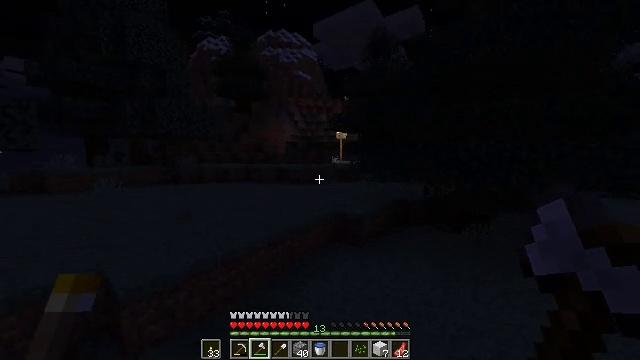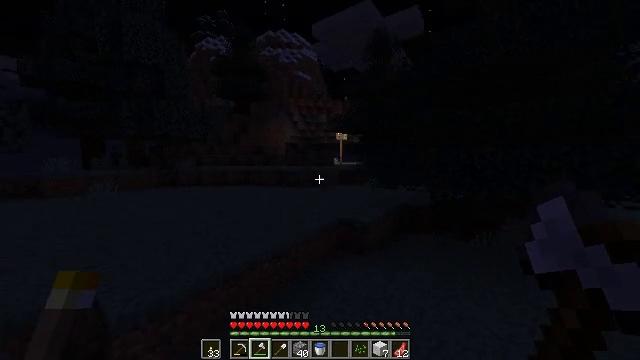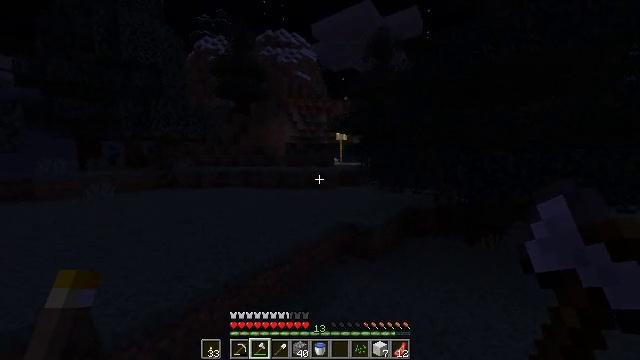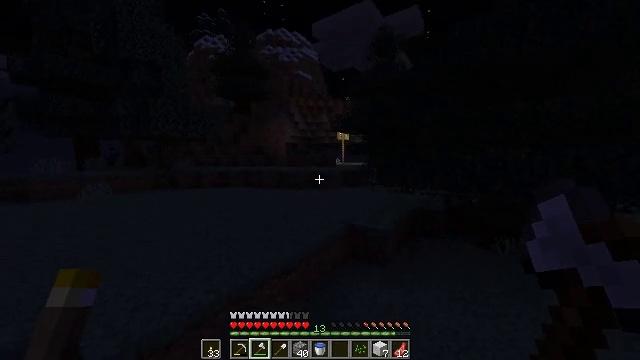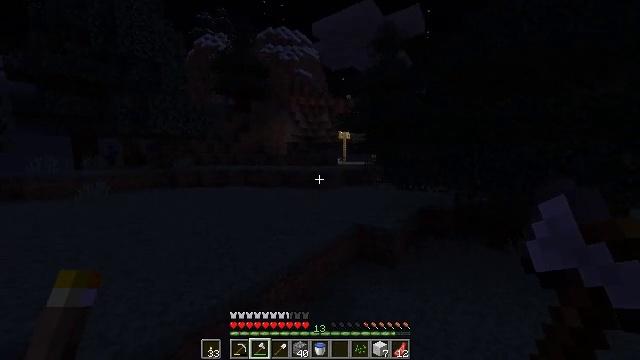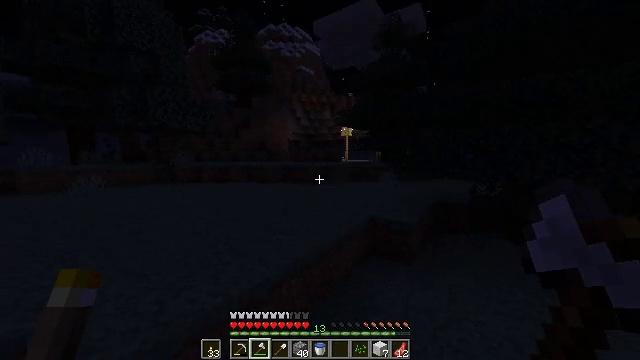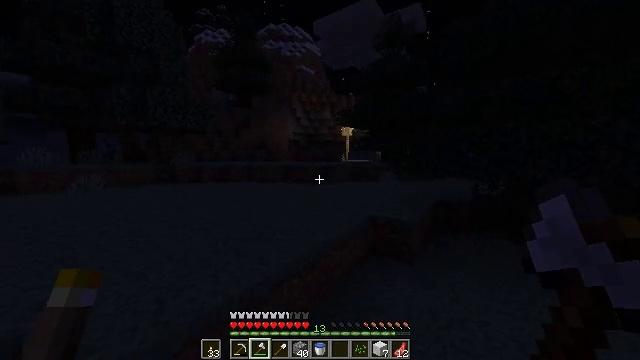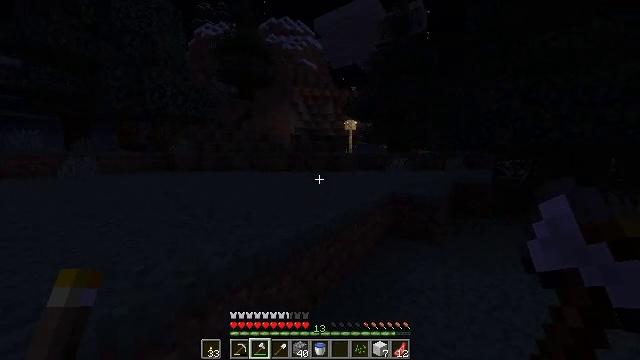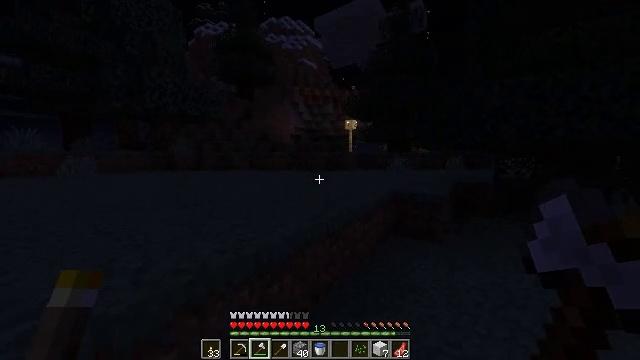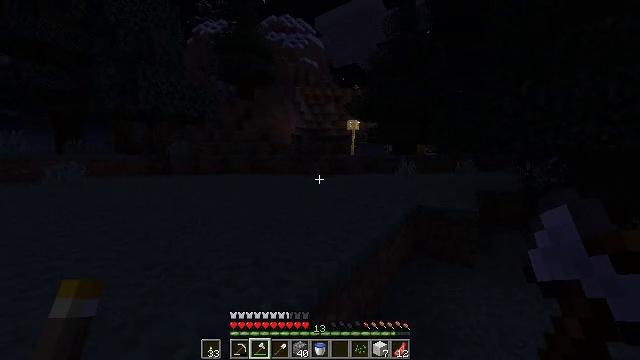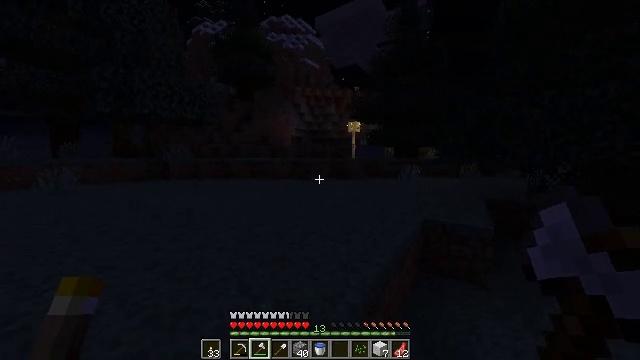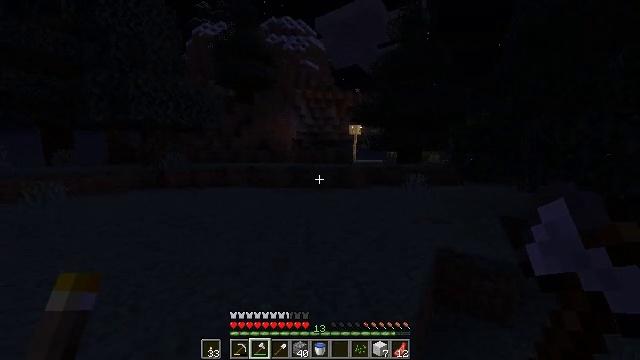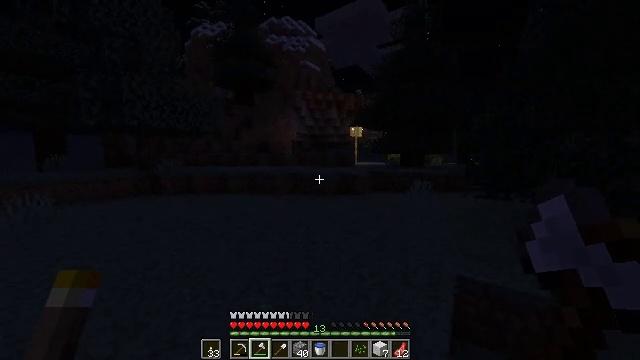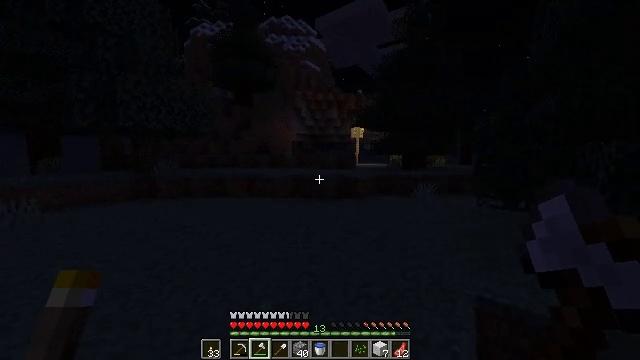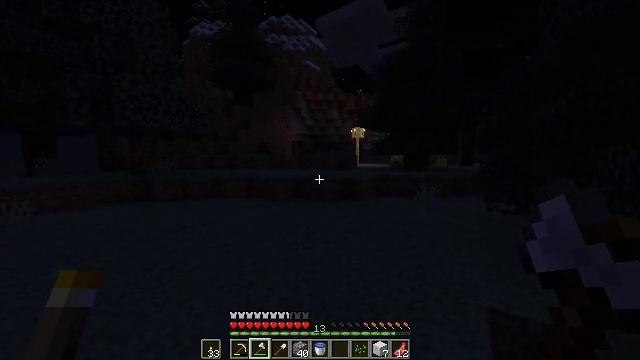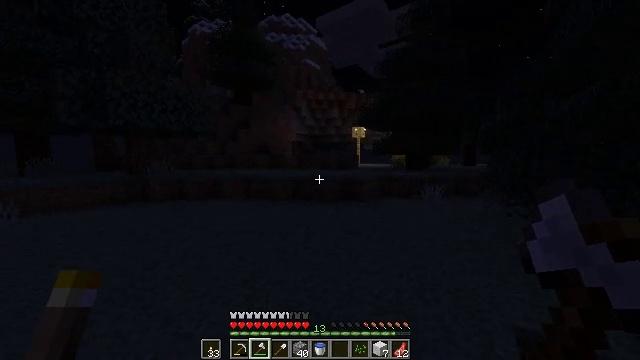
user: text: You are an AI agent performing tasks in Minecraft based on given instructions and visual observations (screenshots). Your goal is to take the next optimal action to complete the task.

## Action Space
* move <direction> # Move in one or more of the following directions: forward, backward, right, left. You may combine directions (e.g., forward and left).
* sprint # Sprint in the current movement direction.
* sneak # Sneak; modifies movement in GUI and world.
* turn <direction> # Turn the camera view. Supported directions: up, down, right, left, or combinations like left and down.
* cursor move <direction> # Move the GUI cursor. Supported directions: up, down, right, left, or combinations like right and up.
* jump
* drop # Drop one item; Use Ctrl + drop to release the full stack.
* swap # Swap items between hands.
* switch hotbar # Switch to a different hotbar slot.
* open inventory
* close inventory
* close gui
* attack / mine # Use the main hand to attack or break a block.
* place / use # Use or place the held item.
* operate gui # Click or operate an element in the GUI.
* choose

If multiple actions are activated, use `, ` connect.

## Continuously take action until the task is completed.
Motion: motion action
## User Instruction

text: Collect a hay block for crafting.
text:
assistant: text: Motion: move forward and move left, sprint, jump
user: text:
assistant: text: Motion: move forward, sprint, jump
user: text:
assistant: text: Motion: move forward and move left, sprint, jump
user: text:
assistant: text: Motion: move forward and move left, sprint, jump
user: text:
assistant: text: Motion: move forward and move left, sprint, jump
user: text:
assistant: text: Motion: move forward and move left, sprint, jump
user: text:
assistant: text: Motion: move forward, sprint, jump
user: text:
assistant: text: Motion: move forward, sprint, jump
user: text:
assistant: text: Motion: move forward, sprint, jump
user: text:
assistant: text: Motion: move forward, sprint, jump
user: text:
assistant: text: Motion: move forward, sprint, jump
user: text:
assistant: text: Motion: move forward, sprint, jump
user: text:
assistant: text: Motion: move forward, sprint, jump
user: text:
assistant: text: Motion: move forward, sprint, jump
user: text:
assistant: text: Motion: move forward and move left, sprint, jump
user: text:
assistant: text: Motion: move forward and move left, sprint, jump
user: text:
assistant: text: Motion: move forward and move left, sprint, jump
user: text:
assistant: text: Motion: move forward and move left, sprint, jump
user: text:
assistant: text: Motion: move forward, sprint, jump
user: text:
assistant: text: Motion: move forward, sprint, turn right, jump
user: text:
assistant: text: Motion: move forward and move left, sprint, turn right, jump
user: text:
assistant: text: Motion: move forward and move left, sprint, turn right, jump
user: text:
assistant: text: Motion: move forward and move left, sprint, turn right, jump
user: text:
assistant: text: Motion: move forward and move left, sprint, turn right, jump
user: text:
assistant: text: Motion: move forward and move left, sprint, jump
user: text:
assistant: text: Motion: move forward and move left, sprint, jump
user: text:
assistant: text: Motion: move forward and move left, sprint, jump
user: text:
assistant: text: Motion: move forward and move left, sprint, jump
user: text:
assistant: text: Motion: move forward and move left, sprint, jump
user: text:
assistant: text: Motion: move forward and move left, sprint, jump